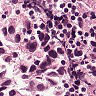
Metastatic tissue present: yes